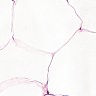
Metastatic tissue present: no